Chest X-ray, PA view. Patient: 66 years old, sex F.
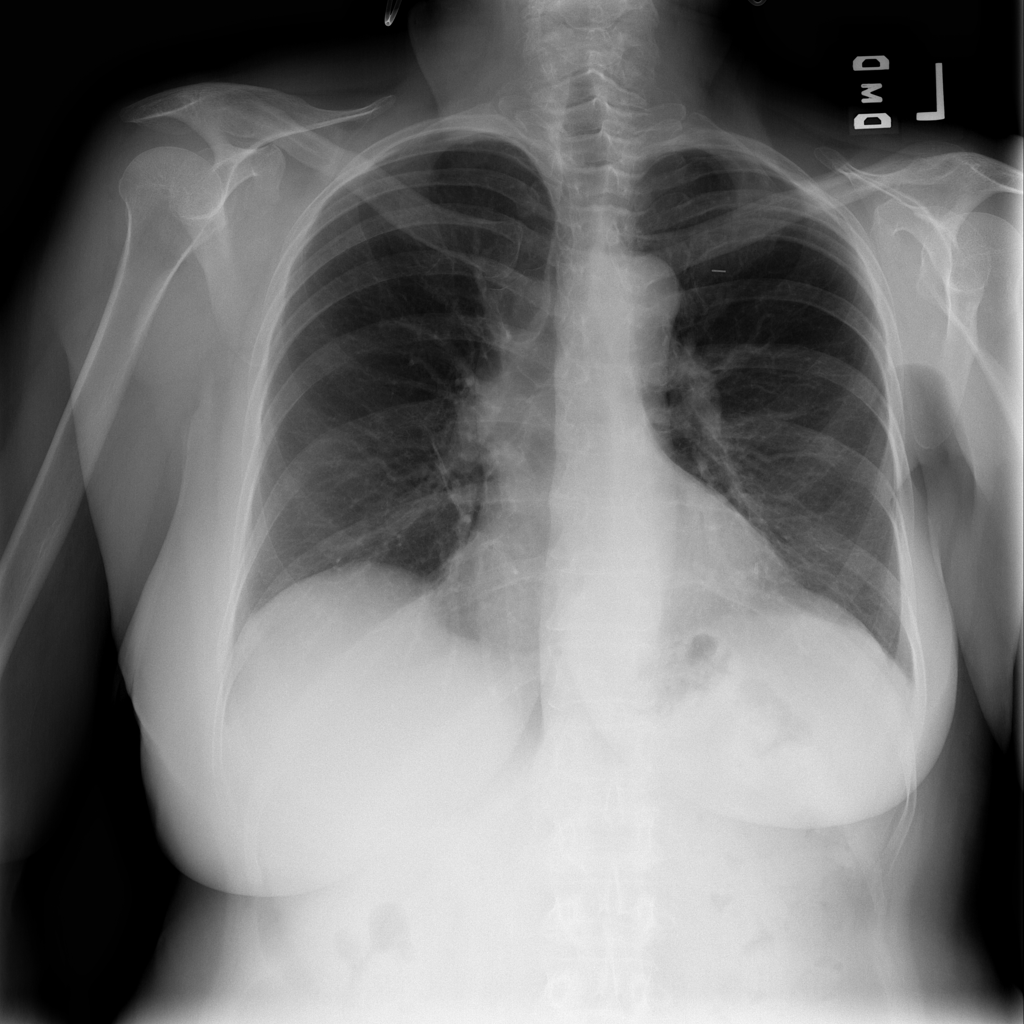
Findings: No Finding